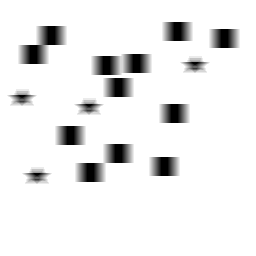
Squares: 12
Triangles: 0
Stars: 4
Total shapes: 16